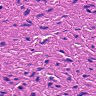
Metastatic tissue present: no